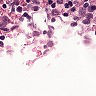
Metastatic tissue present: yes